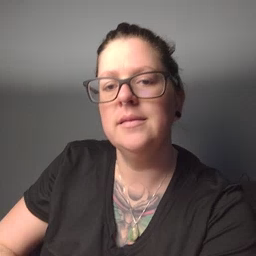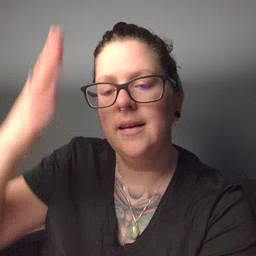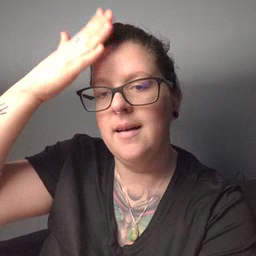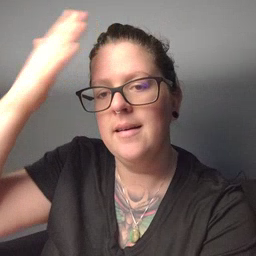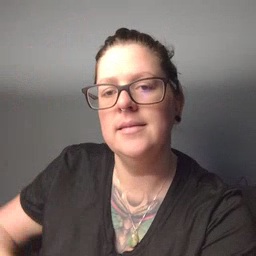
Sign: hat